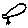
Label: bird